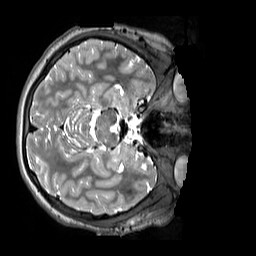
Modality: T2w
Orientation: axial
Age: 11
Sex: female
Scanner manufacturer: siemens
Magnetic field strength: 3 T
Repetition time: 3.2 s
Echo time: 0.408 s